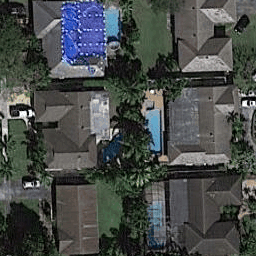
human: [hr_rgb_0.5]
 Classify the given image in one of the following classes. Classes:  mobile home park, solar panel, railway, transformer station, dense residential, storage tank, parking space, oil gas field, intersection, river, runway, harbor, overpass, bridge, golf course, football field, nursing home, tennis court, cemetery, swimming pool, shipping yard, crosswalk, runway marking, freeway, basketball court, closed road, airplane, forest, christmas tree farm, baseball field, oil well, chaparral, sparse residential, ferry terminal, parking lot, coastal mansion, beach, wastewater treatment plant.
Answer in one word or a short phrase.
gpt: dense residential